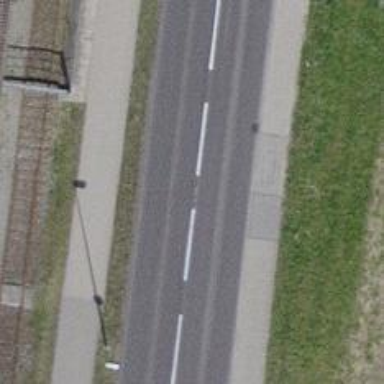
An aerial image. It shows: Primary highway with separate sidewalks on both sides.